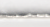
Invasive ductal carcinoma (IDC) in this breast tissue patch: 0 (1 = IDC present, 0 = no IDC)